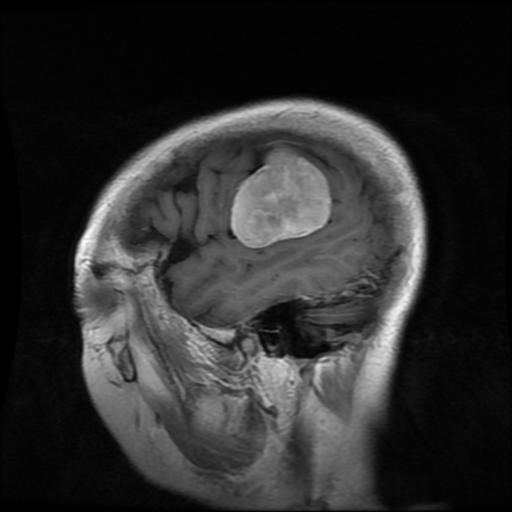
Label: meningioma